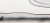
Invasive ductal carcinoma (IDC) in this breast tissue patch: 0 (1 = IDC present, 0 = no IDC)